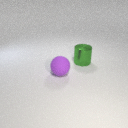
large purple rubber sphere to the left of large green metal cylinder